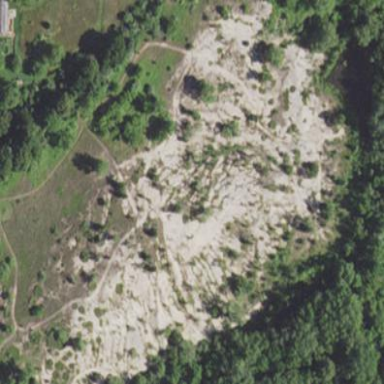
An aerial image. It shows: Quarry area.